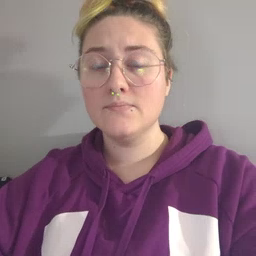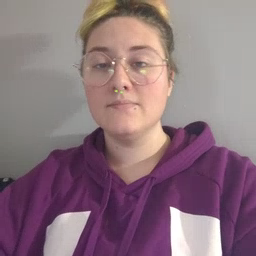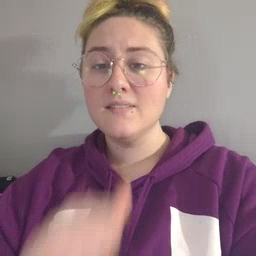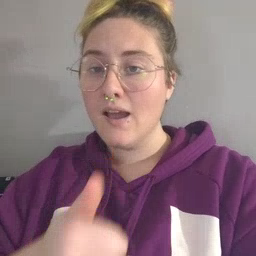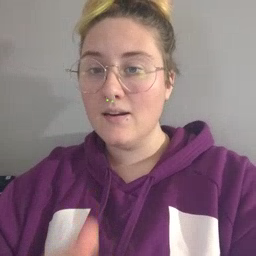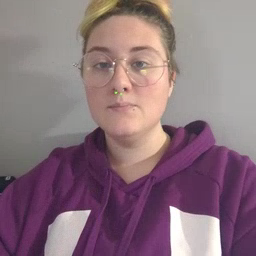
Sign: not